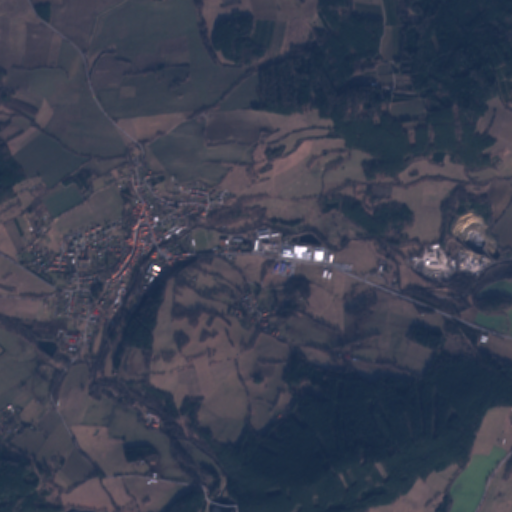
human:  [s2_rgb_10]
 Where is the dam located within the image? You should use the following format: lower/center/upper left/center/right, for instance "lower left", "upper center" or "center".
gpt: The dam is located in the lower center of the image.
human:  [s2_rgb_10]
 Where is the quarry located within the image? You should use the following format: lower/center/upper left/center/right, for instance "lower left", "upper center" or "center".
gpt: The quarry is located in the center right of the image.
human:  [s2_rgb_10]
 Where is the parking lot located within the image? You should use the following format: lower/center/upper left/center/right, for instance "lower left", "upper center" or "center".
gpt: There is no parking lot in the image.